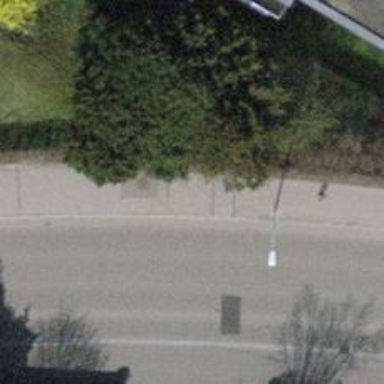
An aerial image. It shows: Sidewalk.